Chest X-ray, AP view. Patient: 57 years old, sex M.
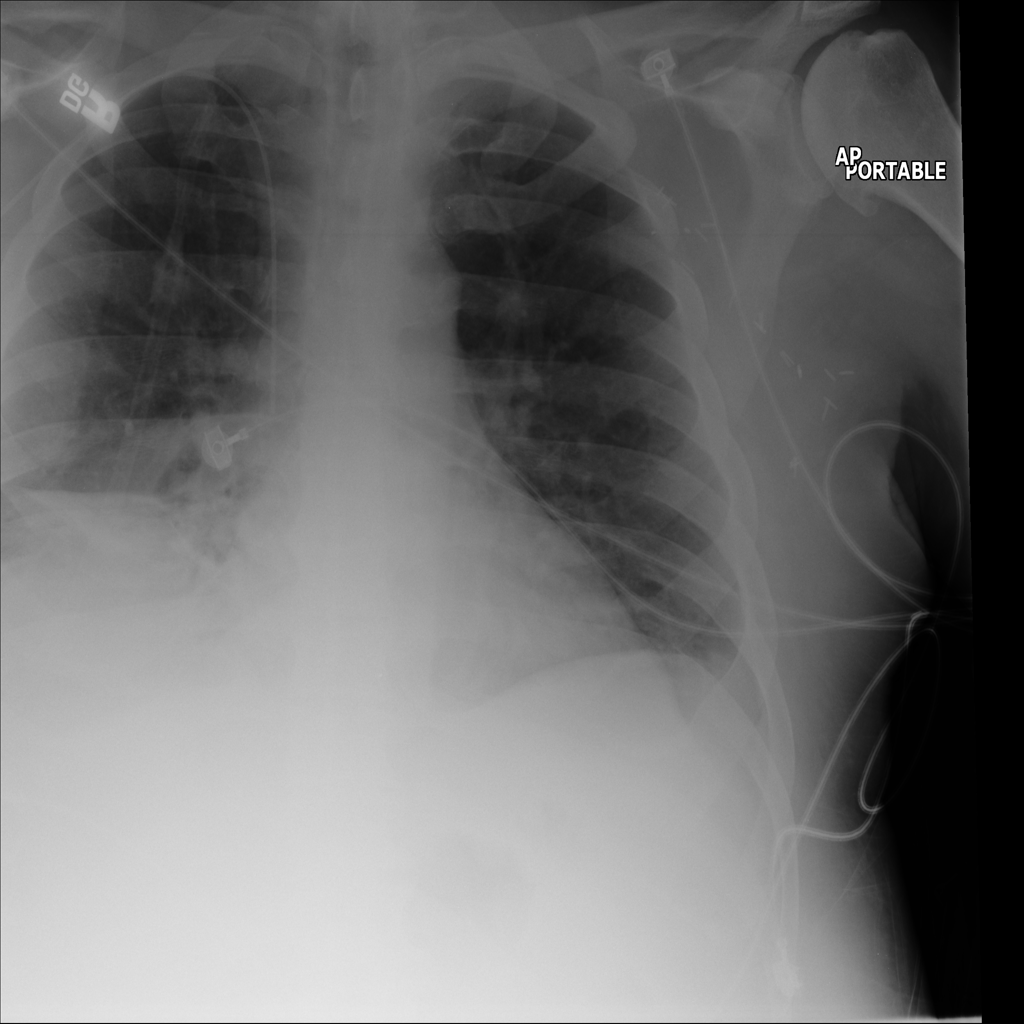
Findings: Atelectasis